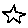
Label: star